Interaction volume radius: 10 \u00c5
Interaction volume height: 30 \u00c5
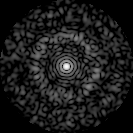
Disorder parameter: 0.8563